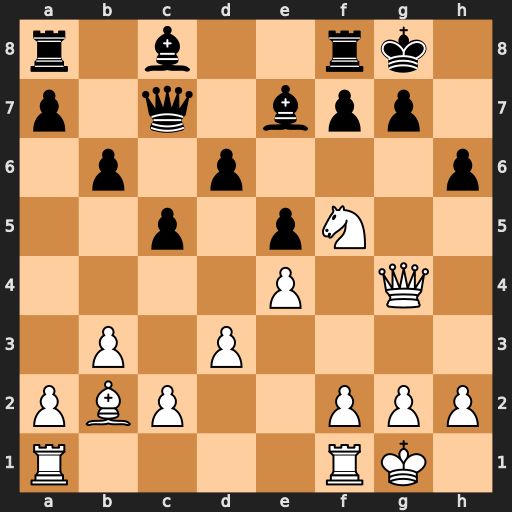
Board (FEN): r1b2rk1/p1q1bpp1/1p1p3p/2p1pN2/4P1Q1/1P1P4/PBP2PPP/R4RK1
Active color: w
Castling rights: -
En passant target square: -
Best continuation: Qxg7#